【题型】选择题　【知识点】平面几何　【难度】medium
如图，$\odot O$是$\triangle ABC$的外接圆，且$BC$为$\odot O$的直径，点$E$为$\triangle ABC$的内心，$BE$的延长线交$\odot O$于点$F$，连接$CF$．若$BC=5$，$CE=\sqrt{10}$，则$AC$的长为（\quad）

\vspace{0.5cm}
\noindent A. $3$ \hphantom{B. $4$} \hphantom{C. $5$} \hphantom{D. $2\sqrt{5}$}
\noindent B. $4$
\noindent C. $5$
\noindent D. $2\sqrt{5}$
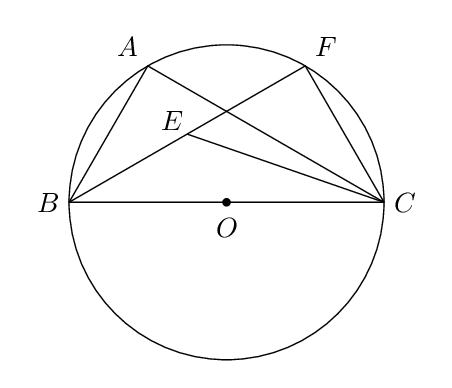
【解答】
\noindent \textbf{【答案】B}
\vspace{0.5em}
\noindent \textbf{【分析】}连接$OF$交$AC$于点$G$，作$FH \perp BC$于点$H$，证明$\overset{\frown}{AF} = \overset{\frown}{CF}$，得到$OG \perp AC$，$AG = CG = \dfrac{1}{2}AC$，$\angle BFC = 90^\circ$，
证明$\triangle CEF$是等腰直角三角形，得到$CF = EF = \dfrac{\sqrt{2}}{2}CE = \sqrt{5}$，则$BF = \sqrt{BC^2 - CF^2} = \sqrt{5^2 - (\sqrt{5})^2} = 2\sqrt{5}$，
利用等积法得到$FH = CG = 2$，即可得到答案．
\vspace{0.5em}
\noindent \textbf{【详解】}解：连接$OF$交$AC$于点$G$，作$FH \perp BC$于点$H$，

\vspace{0.5em}
\noindent $\because$点$E$为$\triangle ABC$的内心，
\[
\begin{aligned}
&\therefore \angle CBF = \angle ABF = \frac{1}{2}\angle ABC,\ \angle ACE = \angle BCF = \frac{1}{2}\angle ACB, \\
&\therefore \overset{\frown}{AF} = \overset{\frown}{CF}, \\
&\therefore OG \perp AC,\ AG = CG = \frac{1}{2}AC, \\
&\because BC\text{为}\odot O\text{的直径}, \\
&\therefore \angle BFC = 90^\circ, \\
&\because \angle CEF = \angle CBF + \angle BCE,\ \angle ECF = \angle ACF + \angle ACE,\ \angle CBF = \angle ABF = \angle ACF \\
&\therefore \angle CEF = \angle ECF, \\
&\therefore \triangle CEF\text{是等腰直角三角形，}\ CF = EF = \frac{\sqrt{2}}{2}CE = \sqrt{5}, \\
&\therefore BF = \sqrt{BC^2 - CF^2} = \sqrt{5^2 - (\sqrt{5})^2} = 2\sqrt{5} \\
&\because S_{\triangle BCF} = \frac{1}{2}BF \cdot CF = \frac{1}{2}BC \cdot FH \\
&\therefore FH = \frac{BF \cdot CF}{BC} = \frac{2\sqrt{5} \cdot \sqrt{5}}{5} = 2, \\
&\because S_{\triangle OCF} = \frac{1}{2}OC \cdot FH = \frac{1}{2}OF \cdot CG,\ OC = OF, \\
&\therefore FH = CG = 2, \\
&\therefore AC = 2CG = 4
\end{aligned}
\]
\noindent 故选：B
\vspace{0.5em}
\noindent \textbf{【点睛】}此题考查了勾股定理、圆周角定理、三角形内心的性质、垂径定理的推论、等腰三角形的判定和性质等知识，熟练掌握圆周角定理、三角形内心的性质、垂径定理的推论是解题的关键．
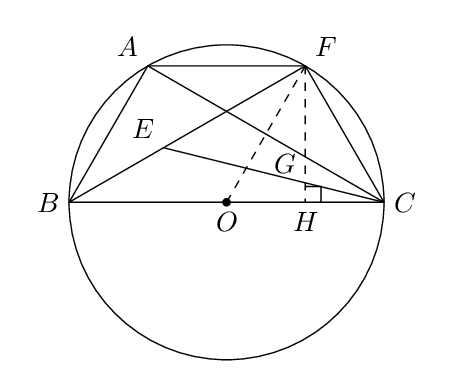